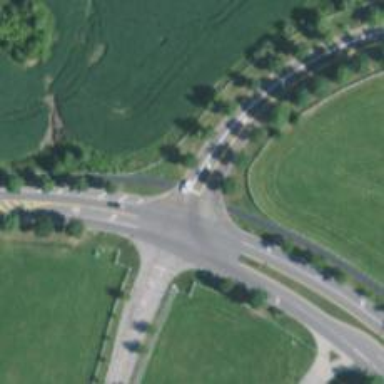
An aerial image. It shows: Footway with zebra crossing.